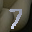
Label: 7